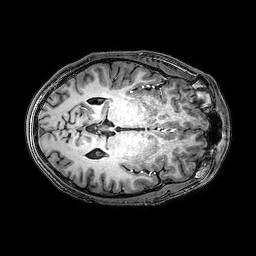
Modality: T1w
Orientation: axial
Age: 23
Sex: male
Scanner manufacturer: philips
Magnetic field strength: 3 T
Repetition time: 0.009 s
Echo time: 0.0035 s